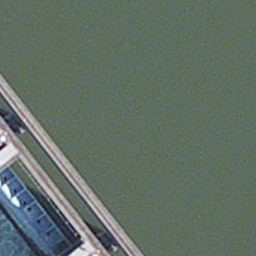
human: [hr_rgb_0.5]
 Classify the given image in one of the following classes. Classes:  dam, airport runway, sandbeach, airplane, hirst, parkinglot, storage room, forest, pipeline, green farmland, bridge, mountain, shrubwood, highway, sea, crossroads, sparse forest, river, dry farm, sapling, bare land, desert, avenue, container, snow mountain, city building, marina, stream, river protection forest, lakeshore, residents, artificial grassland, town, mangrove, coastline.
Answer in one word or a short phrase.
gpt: dam